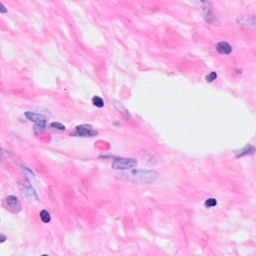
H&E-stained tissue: Breast